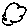
Label: cloud